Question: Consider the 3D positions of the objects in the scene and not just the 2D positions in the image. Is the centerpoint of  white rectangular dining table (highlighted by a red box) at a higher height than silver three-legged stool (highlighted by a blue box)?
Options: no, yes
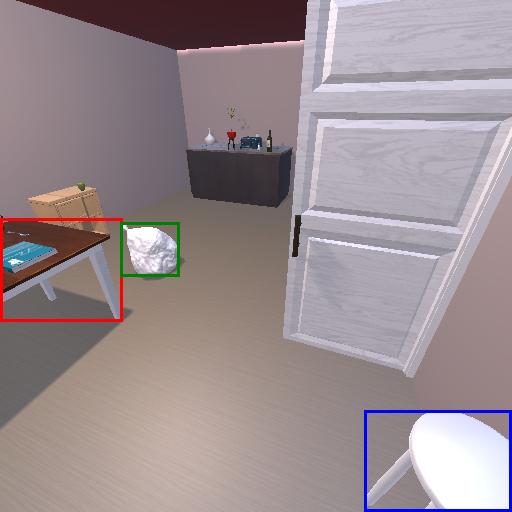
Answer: no